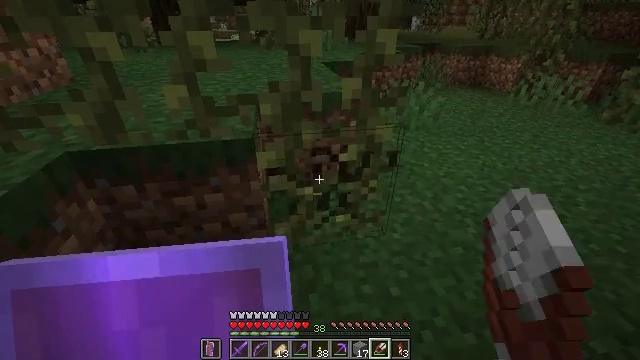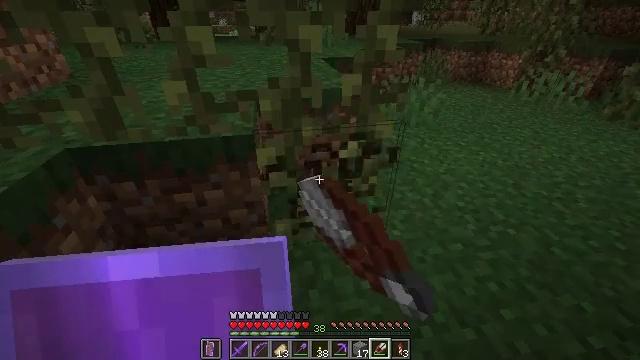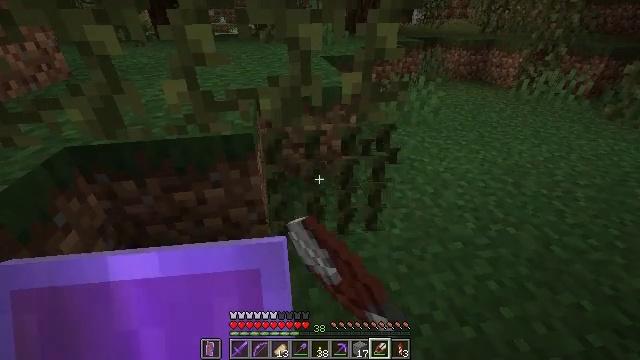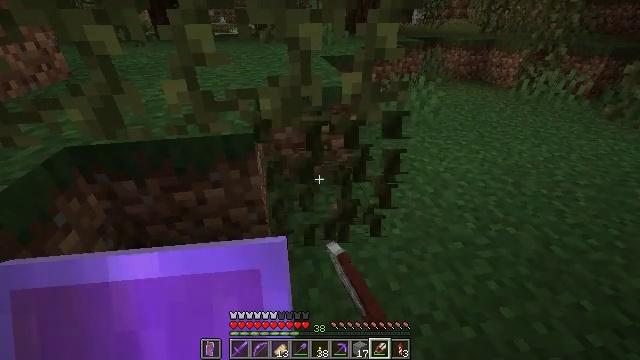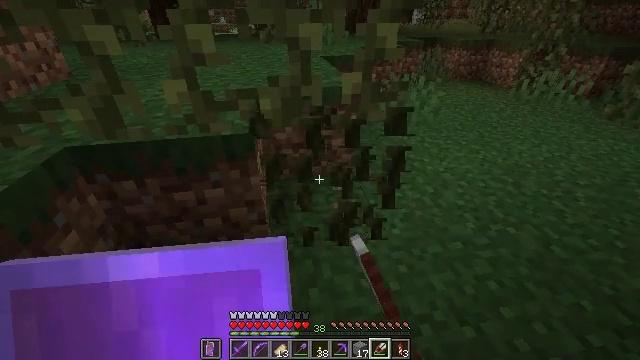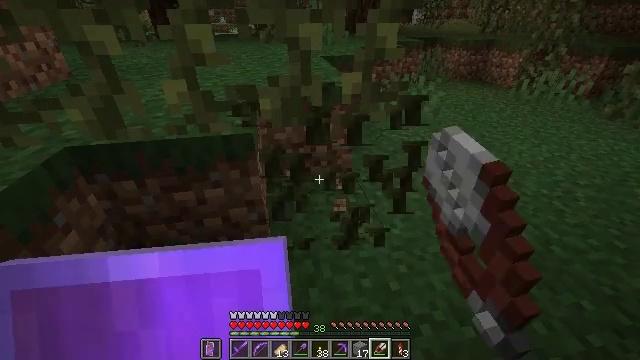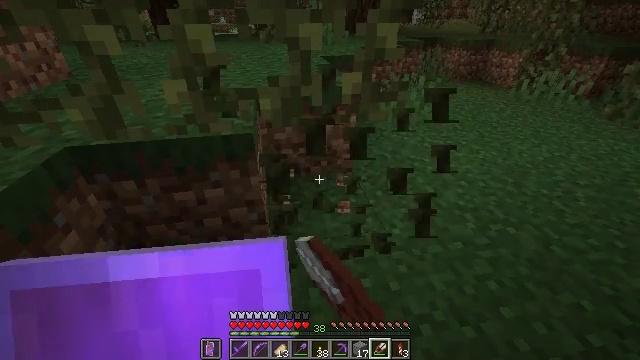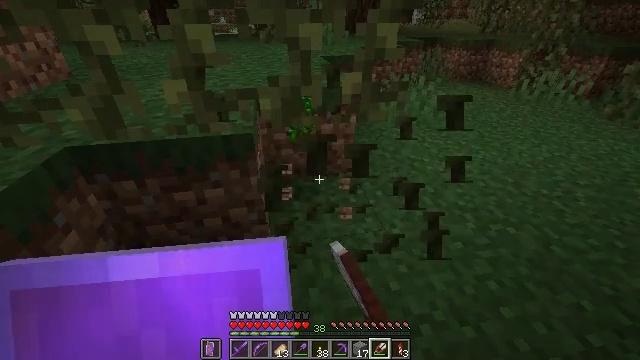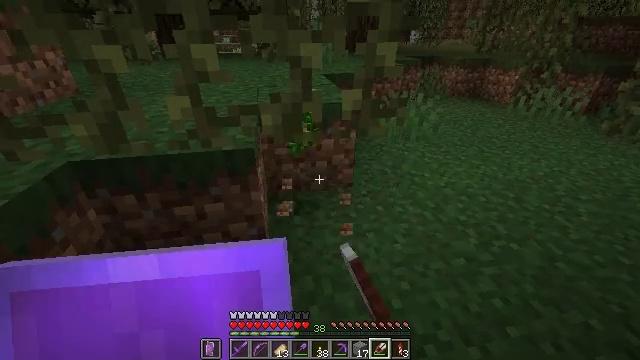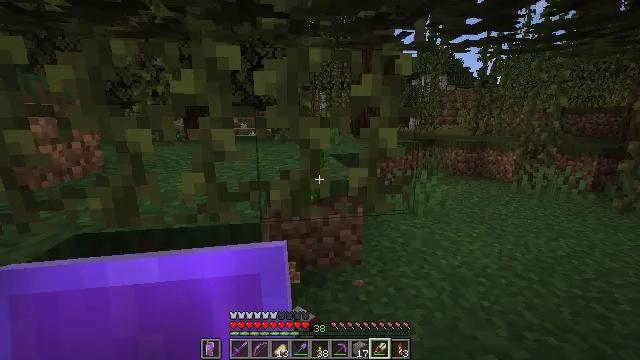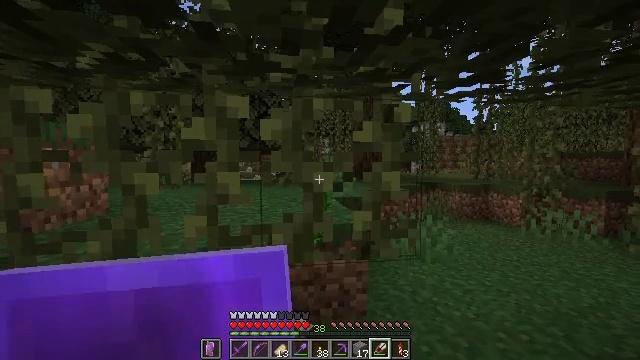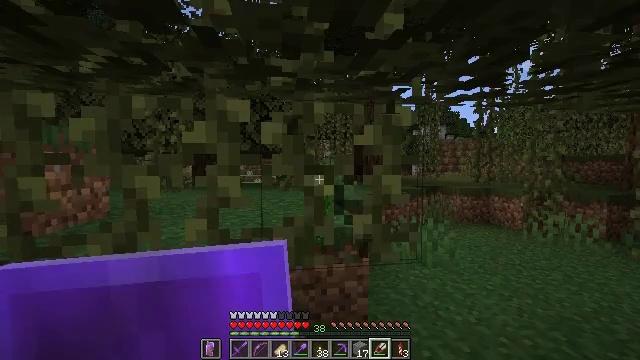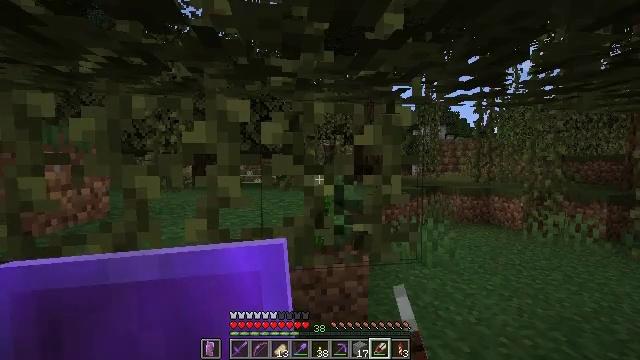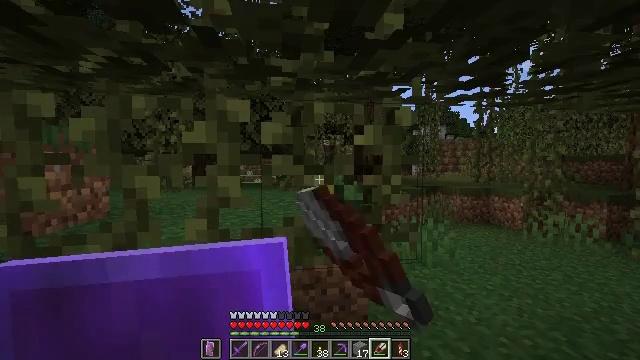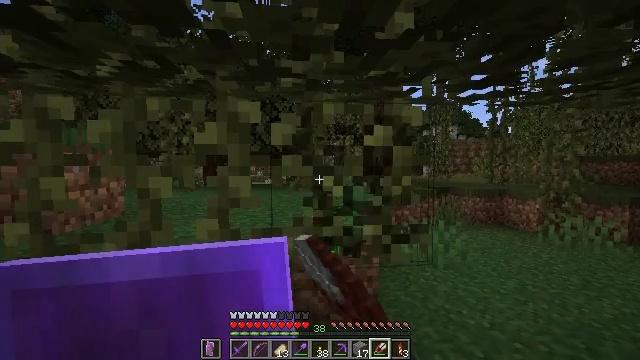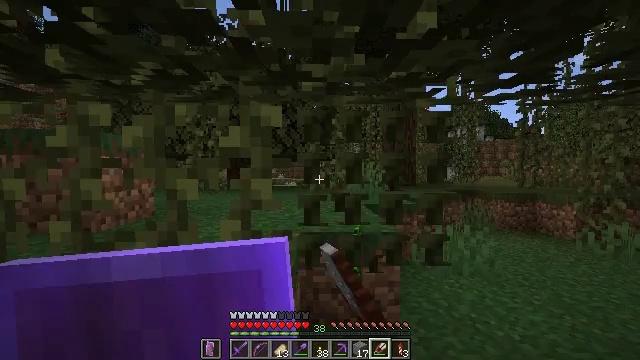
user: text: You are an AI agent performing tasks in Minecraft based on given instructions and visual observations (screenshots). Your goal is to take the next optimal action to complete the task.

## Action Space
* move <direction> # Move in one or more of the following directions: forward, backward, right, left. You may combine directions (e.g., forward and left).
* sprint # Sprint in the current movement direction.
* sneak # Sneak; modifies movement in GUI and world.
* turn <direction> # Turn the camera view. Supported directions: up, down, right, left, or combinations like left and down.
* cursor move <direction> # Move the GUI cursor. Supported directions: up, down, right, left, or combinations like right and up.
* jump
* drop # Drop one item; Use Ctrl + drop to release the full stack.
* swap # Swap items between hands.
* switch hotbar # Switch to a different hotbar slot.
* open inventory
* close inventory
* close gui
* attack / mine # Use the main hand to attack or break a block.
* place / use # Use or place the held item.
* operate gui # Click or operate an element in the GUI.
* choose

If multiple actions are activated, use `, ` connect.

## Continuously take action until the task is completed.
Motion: motion action
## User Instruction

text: Remove and gather vines.
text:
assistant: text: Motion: attack / mine
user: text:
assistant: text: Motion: attack / mine
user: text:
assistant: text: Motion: attack / mine
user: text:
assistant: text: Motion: attack / mine
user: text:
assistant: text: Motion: attack / mine
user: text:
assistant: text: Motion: attack / mine
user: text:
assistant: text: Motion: attack / mine
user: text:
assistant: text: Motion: turn up, attack / mine
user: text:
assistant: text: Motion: turn left and up, attack / mine
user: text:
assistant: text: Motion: turn up, attack / mine
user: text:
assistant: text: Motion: attack / mine
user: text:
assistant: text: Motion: attack / mine
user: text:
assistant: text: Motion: attack / mine
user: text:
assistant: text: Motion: turn left, attack / mine
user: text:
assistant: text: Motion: turn left, attack / mine
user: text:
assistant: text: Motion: attack / mine
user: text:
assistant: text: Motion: attack / mine
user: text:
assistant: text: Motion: attack / mine
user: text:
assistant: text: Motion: turn left, attack / mine
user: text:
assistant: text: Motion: turn left, attack / mine
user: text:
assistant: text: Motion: turn left, attack / mine
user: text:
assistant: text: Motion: attack / mine
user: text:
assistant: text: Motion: attack / mine
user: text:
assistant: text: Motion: attack / mine
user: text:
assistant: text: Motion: attack / mine
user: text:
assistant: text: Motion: attack / mine
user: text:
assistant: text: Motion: attack / mine
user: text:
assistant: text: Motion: attack / mine
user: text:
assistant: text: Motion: attack / mine
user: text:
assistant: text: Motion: attack / mine